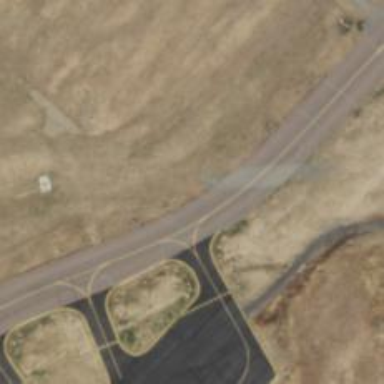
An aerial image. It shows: Image of taxiway at airport.